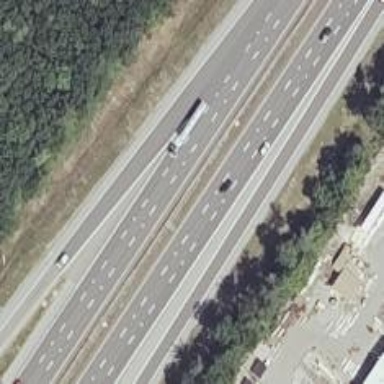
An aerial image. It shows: Asphalt motorway link.